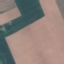
Land use / land cover: AnnualCrop